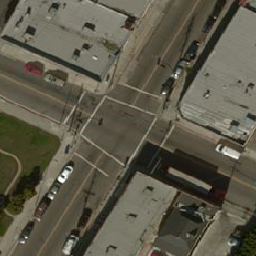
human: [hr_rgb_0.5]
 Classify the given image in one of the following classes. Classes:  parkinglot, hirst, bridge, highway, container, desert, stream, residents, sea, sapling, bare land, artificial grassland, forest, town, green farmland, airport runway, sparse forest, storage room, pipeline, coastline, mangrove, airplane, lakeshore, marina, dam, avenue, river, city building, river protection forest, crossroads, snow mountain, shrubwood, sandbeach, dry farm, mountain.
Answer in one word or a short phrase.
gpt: crossroads